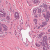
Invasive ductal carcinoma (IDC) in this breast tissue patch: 0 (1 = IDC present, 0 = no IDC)